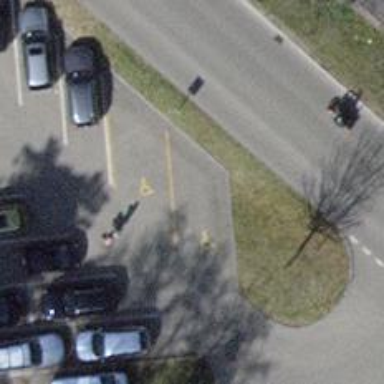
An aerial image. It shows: Designated parking space for disabled individuals.